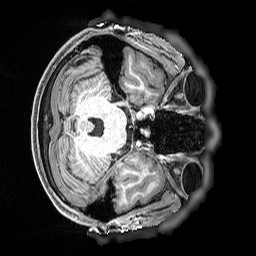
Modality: T1w
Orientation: axial
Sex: male
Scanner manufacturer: siemens
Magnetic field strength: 3 T
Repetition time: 2.5 s
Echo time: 0.0029 s